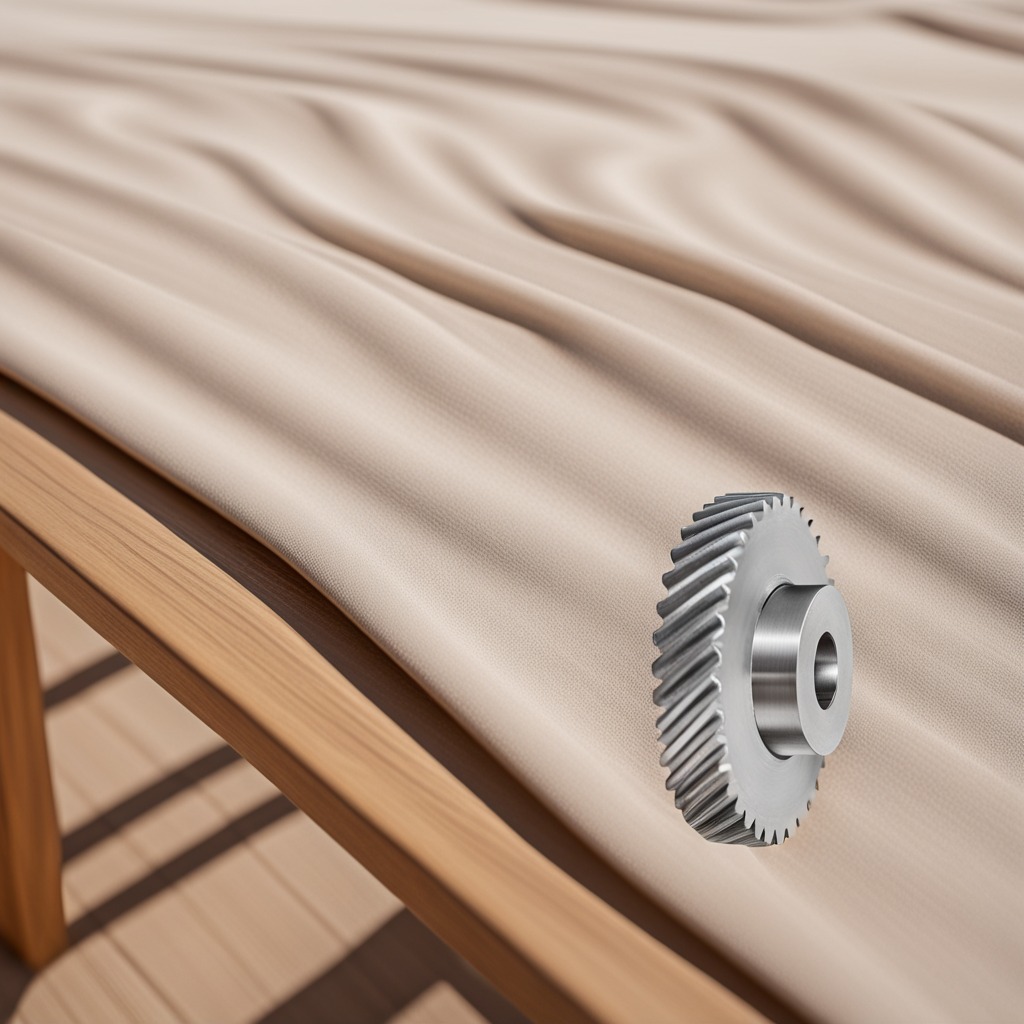
A steel gear with teeth is lying on the wooden table.